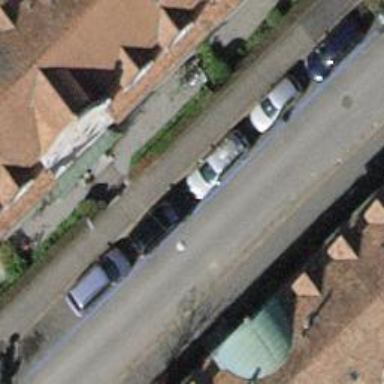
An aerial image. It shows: Parking lane for vehicles.